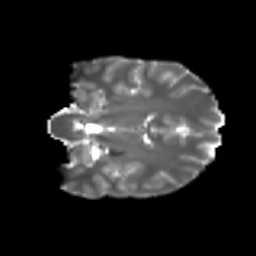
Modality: T2w
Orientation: coronal
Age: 21
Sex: female
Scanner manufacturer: ge
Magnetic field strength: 3 T
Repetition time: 7.8 s
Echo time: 0.0606 s